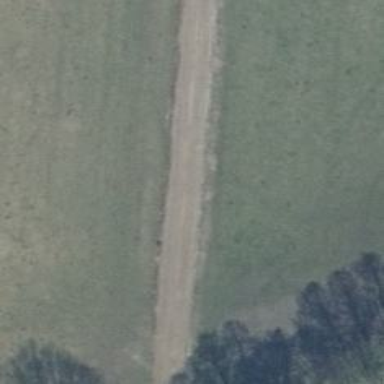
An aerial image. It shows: Sandy track road with grade3 tracktype.